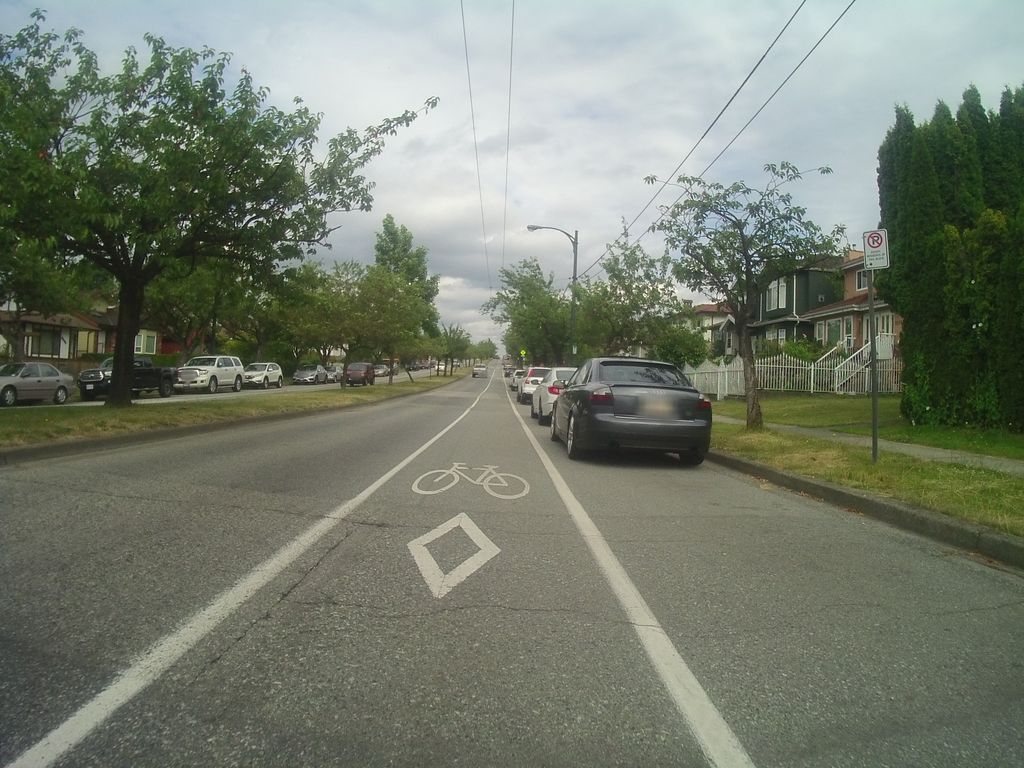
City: vancouver